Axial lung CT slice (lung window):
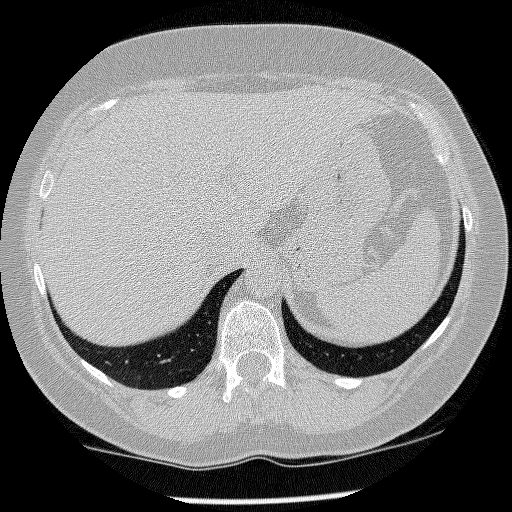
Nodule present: no